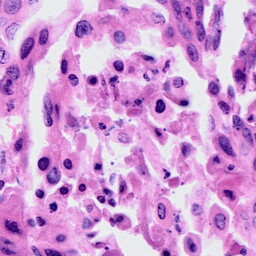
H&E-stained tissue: Cervix